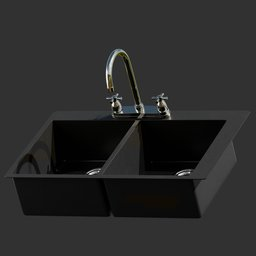
Label: appliances